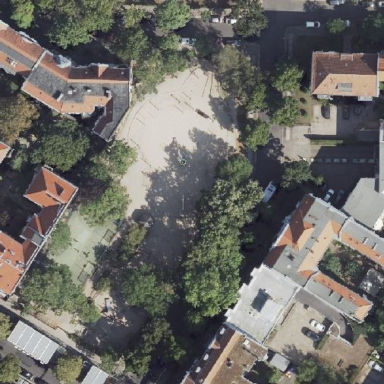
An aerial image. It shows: Sandpit at the playground.